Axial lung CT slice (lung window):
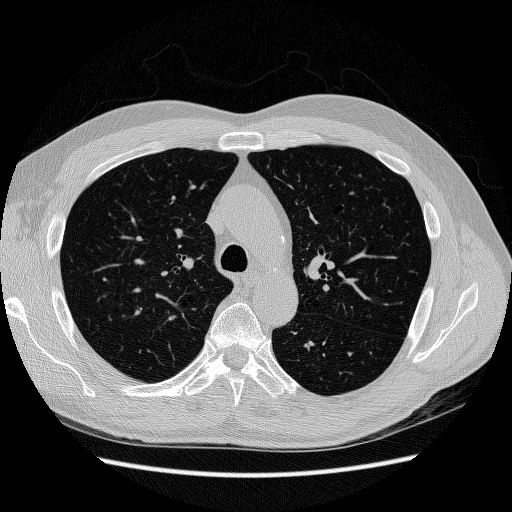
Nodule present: no